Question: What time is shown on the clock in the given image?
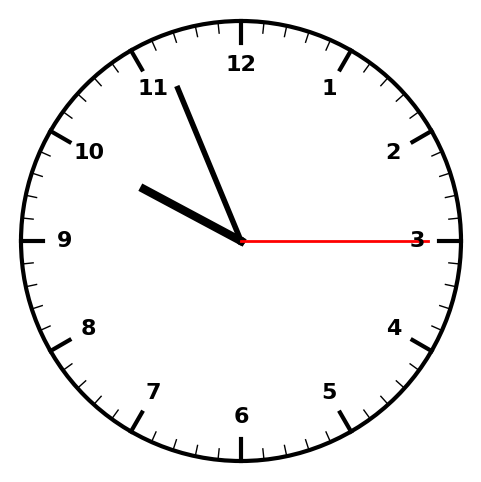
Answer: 09:56:15